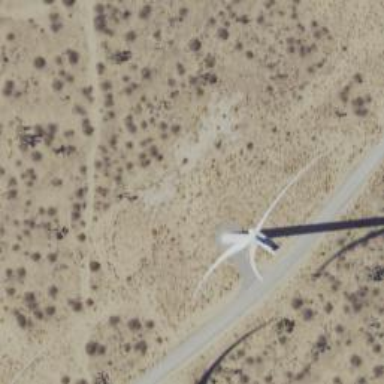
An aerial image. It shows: Wind power generator with horizontal axis wind turbine manufactured by Vestas.